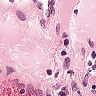
Metastatic tissue present: no